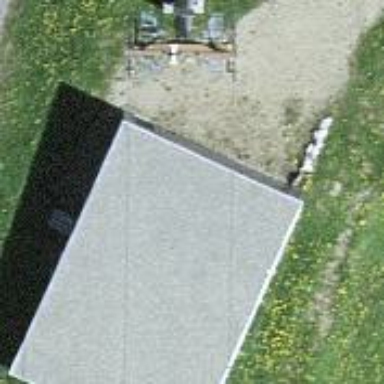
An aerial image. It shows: Farm auxiliary building.